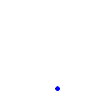
Particle: pion